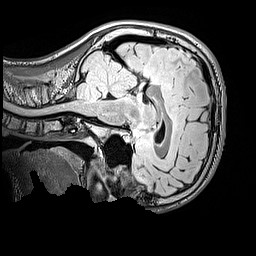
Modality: FLAIR
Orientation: sagittal
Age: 13
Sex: male
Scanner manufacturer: siemens
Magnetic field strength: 3 T
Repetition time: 5 s
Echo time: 0.388 s